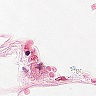
Metastatic tissue present: no